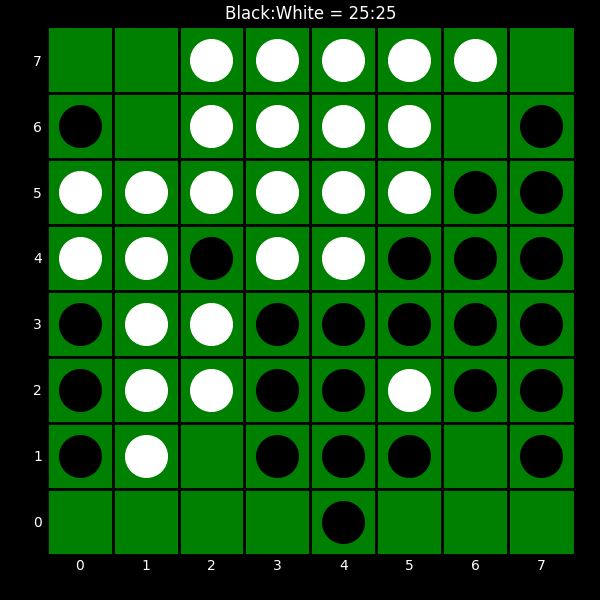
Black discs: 25
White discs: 25